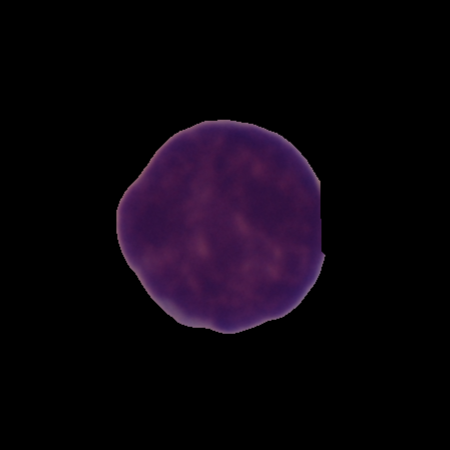
Label: cancer